Question: What is the reading of the measurement in the image?
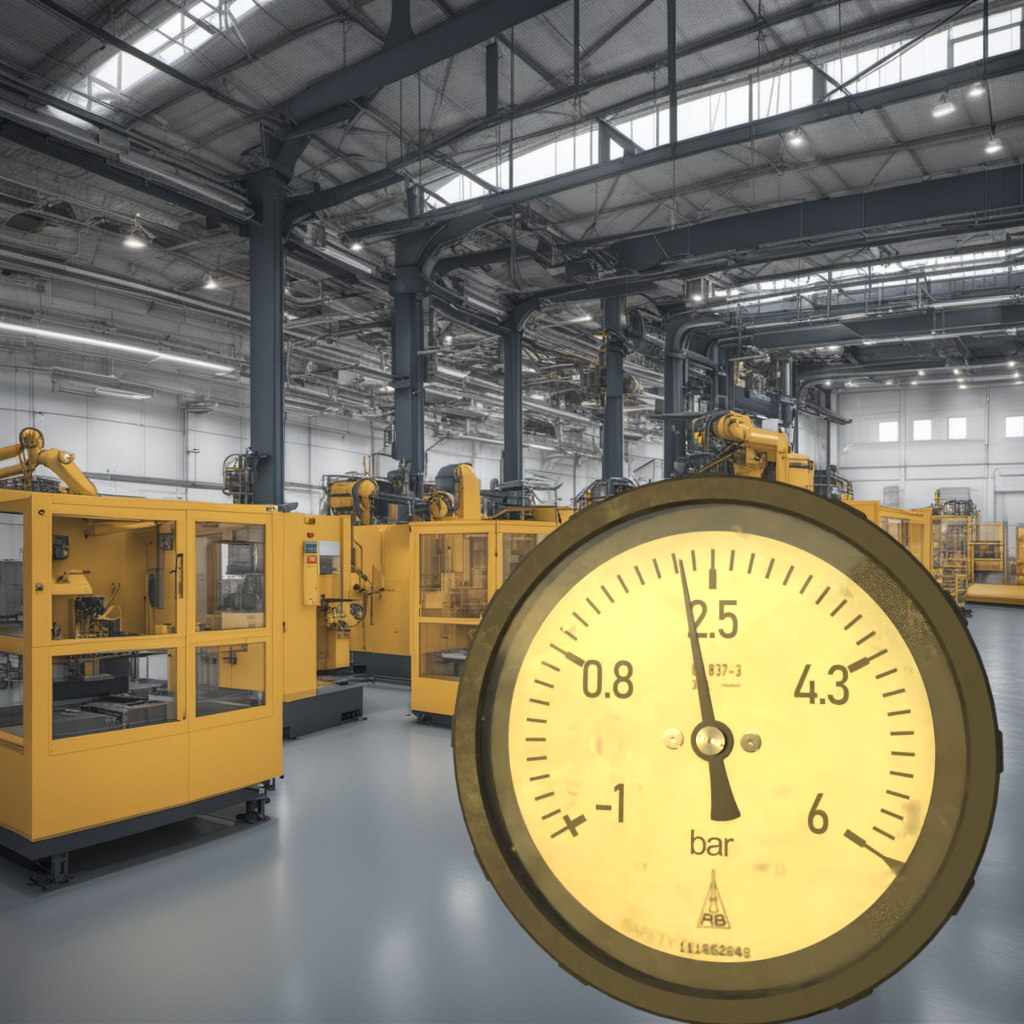
Answer: The result is 2.2
Question: What is the range of this measurement?
Answer: The range is from -1 to 6
Question: What is the minimum and maximum reading range of the measurement in the image?
Answer: The minimum value is -1 and the maximum value is 6